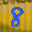
Label: 8